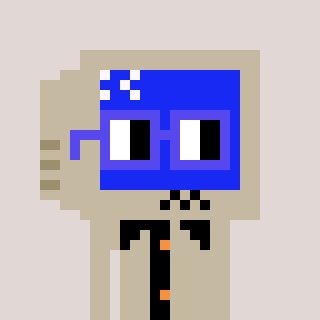
a pixel art character with square blue glasses, a old monitor-shaped head and a bege-colored body on a warm background